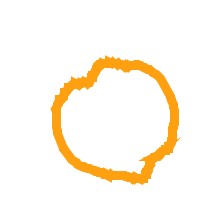
Shape: circle